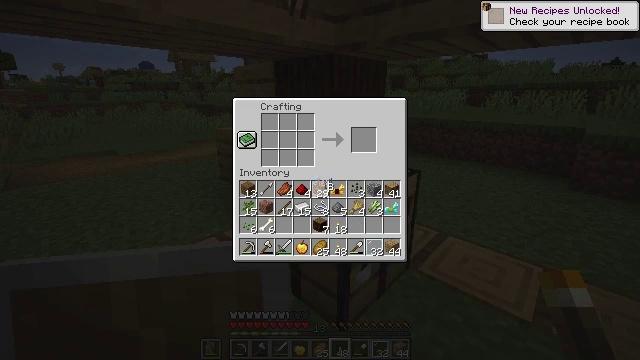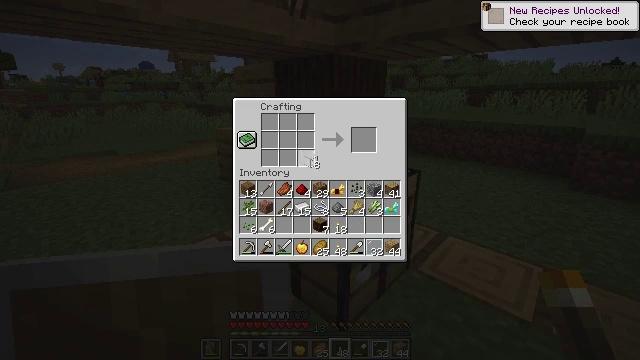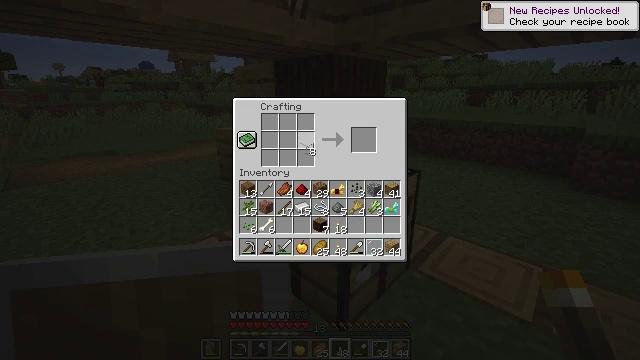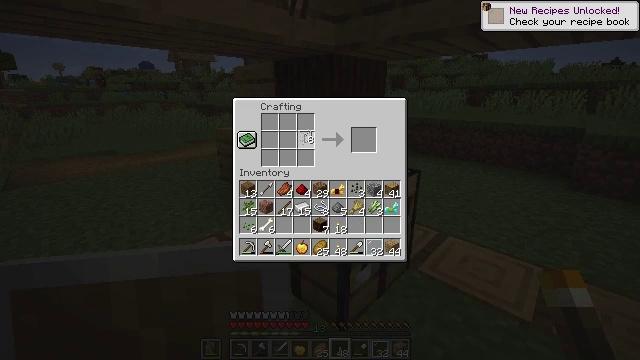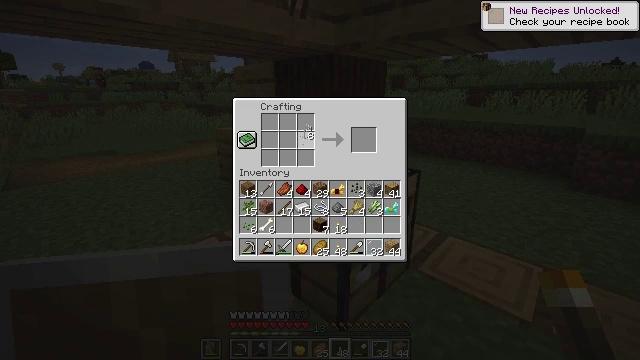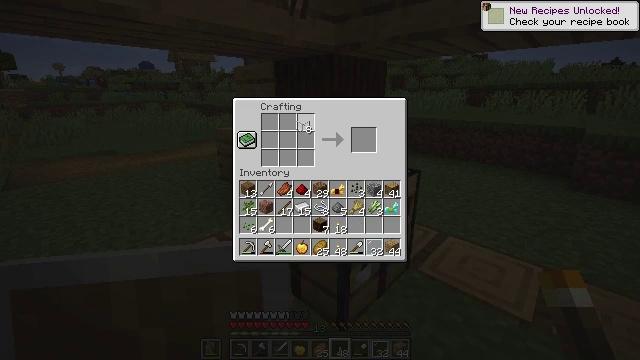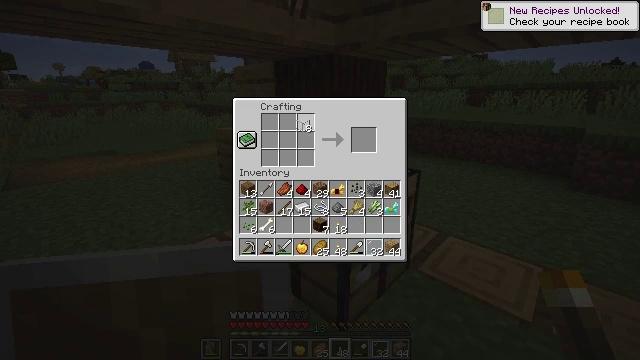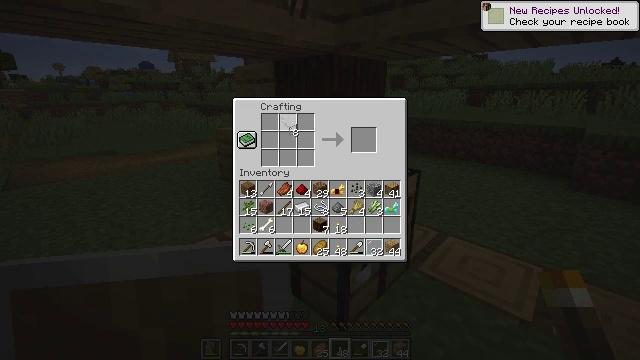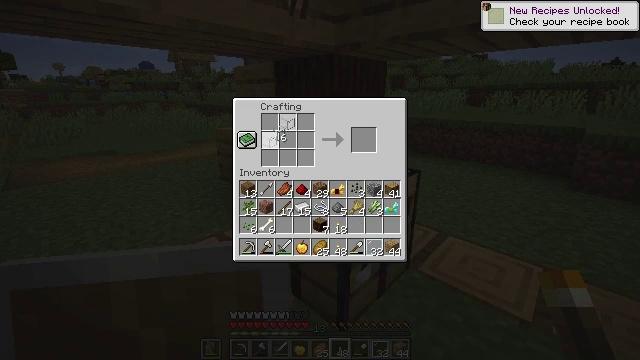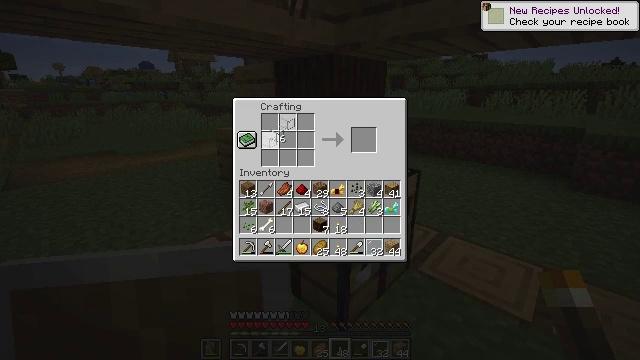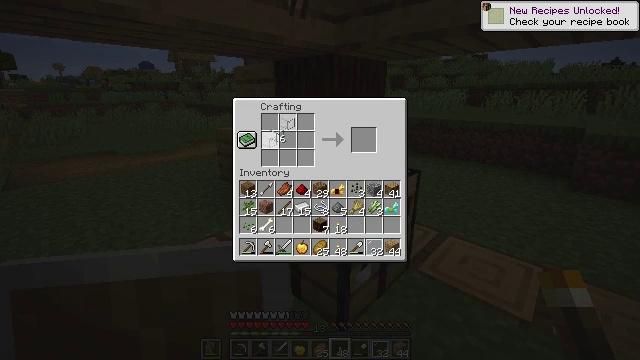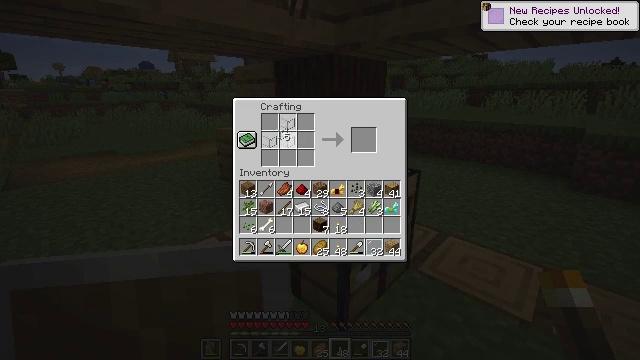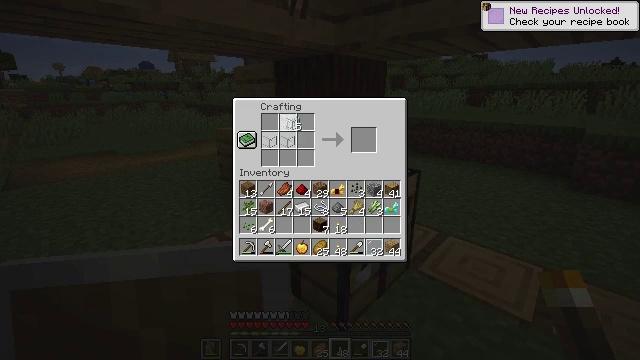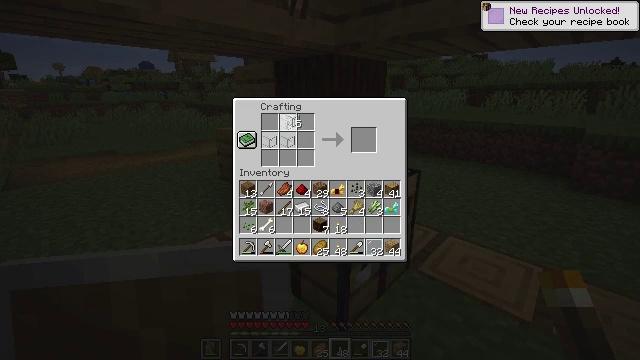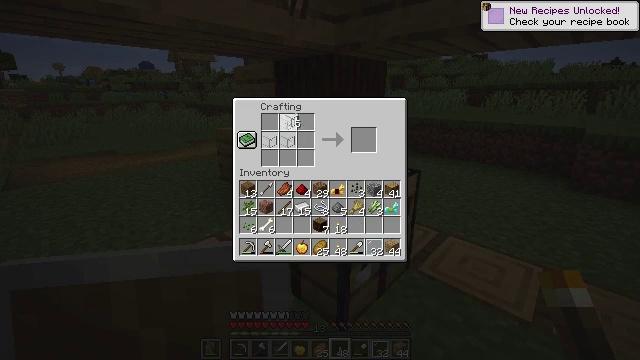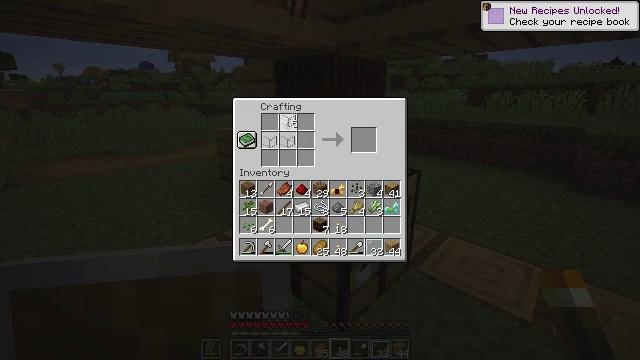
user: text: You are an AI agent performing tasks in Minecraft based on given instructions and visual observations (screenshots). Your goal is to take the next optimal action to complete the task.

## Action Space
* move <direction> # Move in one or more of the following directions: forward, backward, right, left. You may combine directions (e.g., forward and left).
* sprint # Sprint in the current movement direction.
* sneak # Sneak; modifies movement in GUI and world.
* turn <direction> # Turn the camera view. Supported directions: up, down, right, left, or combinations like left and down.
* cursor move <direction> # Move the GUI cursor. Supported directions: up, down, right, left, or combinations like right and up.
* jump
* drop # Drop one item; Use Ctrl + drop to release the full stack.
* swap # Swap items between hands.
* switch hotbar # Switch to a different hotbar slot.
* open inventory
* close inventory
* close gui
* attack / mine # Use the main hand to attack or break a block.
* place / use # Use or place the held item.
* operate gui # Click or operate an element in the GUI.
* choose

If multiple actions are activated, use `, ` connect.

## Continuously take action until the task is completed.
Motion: motion action
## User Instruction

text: Use the crafting table to obtain glass pane.
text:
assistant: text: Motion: cursor move left and up
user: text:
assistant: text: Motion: cursor move up
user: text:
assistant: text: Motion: cursor move up
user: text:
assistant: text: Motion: no_op
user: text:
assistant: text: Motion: no_op
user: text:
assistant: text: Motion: choose
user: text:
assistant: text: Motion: cursor move left, choose
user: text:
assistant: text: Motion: cursor move left, choose
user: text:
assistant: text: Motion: choose
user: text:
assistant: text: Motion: choose
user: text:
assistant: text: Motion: choose
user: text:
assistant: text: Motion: cursor move right and up, choose
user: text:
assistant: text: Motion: choose
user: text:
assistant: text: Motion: choose
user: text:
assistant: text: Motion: choose
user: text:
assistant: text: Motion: cursor move left, choose
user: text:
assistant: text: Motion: choose
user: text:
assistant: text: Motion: choose
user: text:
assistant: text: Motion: cursor move right, choose
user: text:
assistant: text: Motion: cursor move right, choose
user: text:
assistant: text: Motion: cursor move right, choose
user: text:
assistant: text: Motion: choose
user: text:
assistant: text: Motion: choose
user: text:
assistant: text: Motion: choose
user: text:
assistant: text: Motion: choose
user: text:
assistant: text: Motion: choose
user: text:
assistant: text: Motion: choose
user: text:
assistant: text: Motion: choose
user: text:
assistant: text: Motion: choose
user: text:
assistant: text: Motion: choose